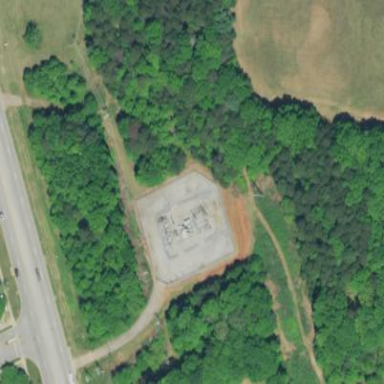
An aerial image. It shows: There is distribution substation enclosed by fence.